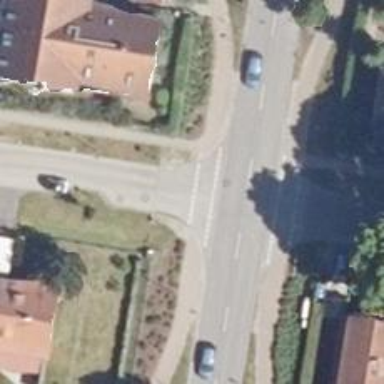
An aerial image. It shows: Road with "give way" sign.